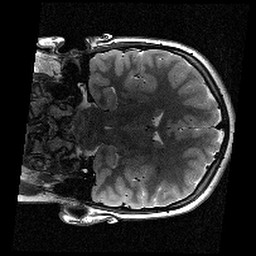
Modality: T2w
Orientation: coronal
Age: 12
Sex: female
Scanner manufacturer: siemens
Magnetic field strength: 3 T
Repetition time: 9.23 s
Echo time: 0.067 s